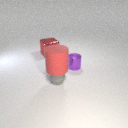
large red metal cube to the left of small purple metal cylinder